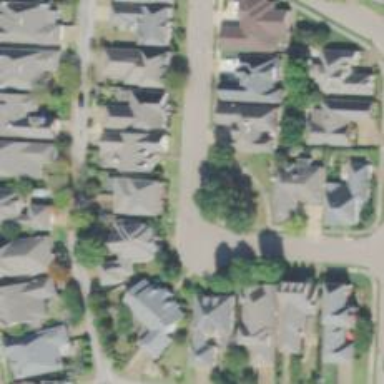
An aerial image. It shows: Asphalt road in residential area.